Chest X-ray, AP view. Patient: 57 years old, sex M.
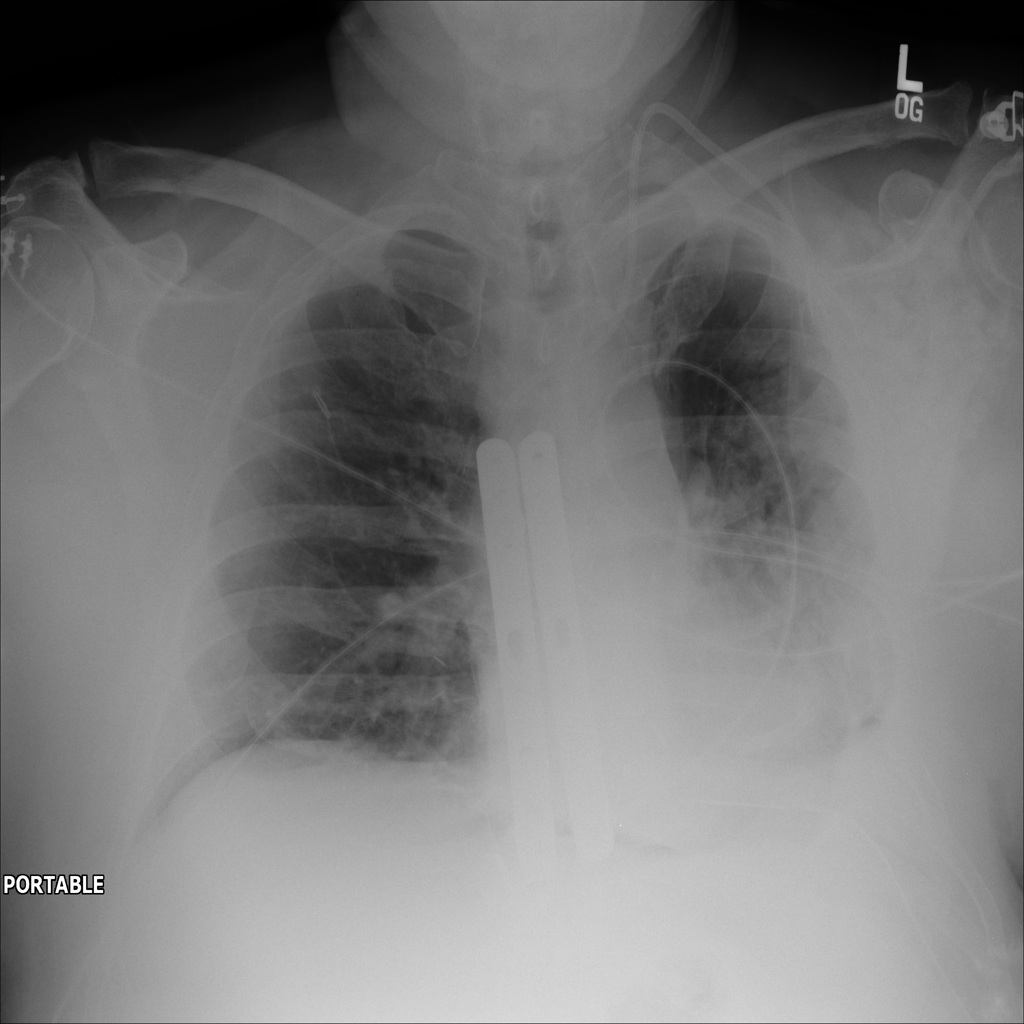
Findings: No Finding